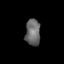
Tissue: skin
Cell type: Epithelial cells
Senescence score: 0.1801
Nuclear area (px): 386
Mean DAPI intensity: 105.482